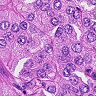
Metastatic tissue present: yes